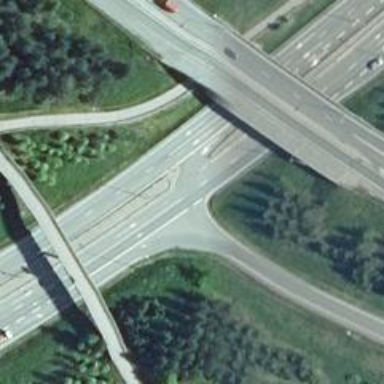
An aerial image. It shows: Asphalt trunk highway.